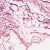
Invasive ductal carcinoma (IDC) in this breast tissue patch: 0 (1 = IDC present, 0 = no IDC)